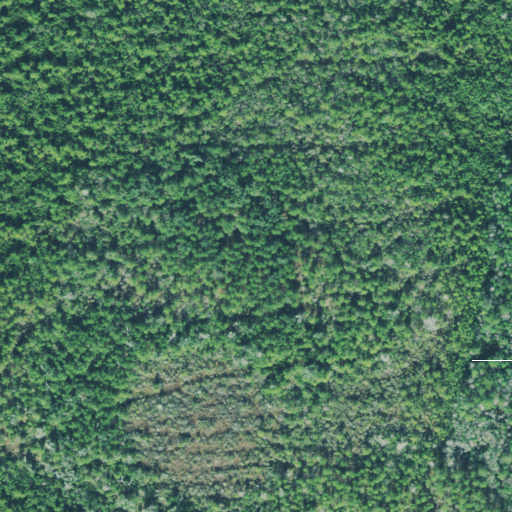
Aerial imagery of island in Georgia named Wilson Hammock containing only woody wetlands